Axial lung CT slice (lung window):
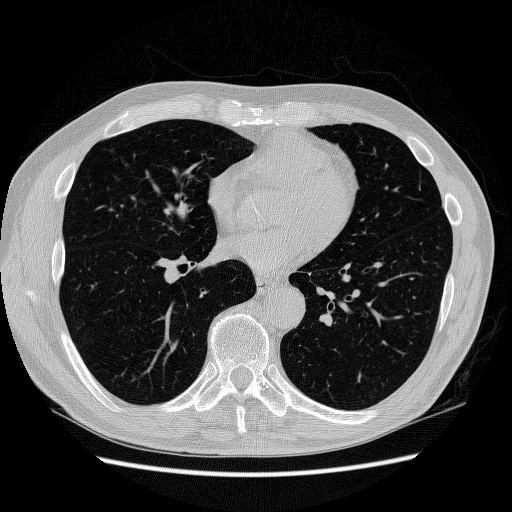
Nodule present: no